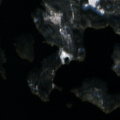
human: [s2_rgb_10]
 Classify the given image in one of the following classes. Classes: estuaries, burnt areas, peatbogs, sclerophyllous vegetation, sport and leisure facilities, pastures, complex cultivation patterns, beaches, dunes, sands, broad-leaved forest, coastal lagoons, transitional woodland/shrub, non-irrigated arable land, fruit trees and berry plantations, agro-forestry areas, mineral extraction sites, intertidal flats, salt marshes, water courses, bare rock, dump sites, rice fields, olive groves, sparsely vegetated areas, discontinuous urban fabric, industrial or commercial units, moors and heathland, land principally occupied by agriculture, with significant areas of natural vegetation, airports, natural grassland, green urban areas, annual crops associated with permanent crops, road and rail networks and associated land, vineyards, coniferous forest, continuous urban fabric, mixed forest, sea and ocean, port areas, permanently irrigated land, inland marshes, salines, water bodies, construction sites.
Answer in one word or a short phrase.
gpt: coniferous forest, water bodies